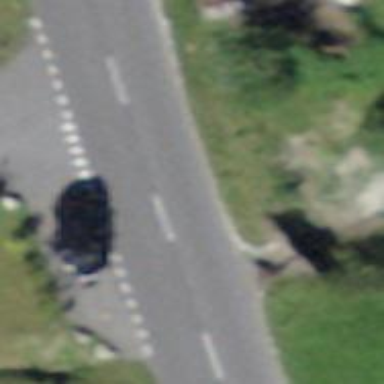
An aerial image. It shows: Bus stop equipped with public transport stop position.